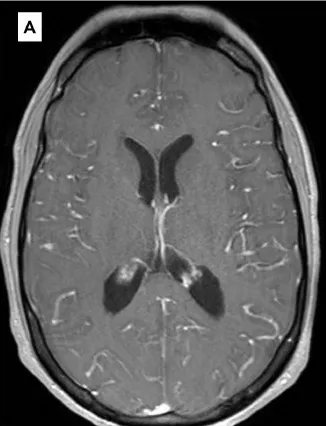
Selected axial T1 weighted images from brain MRI with contrast (A,B). (A) Diffuse gyriform leptomeningeal enhancement on both cerebral hemispheres.
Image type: radiology (mri)